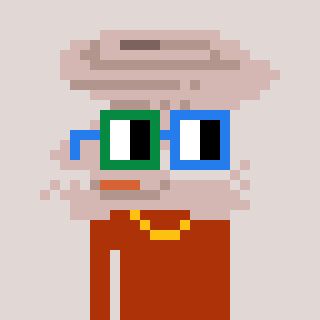
a pixel art character with square green and blue glasses, a tornado-shaped head and a hotbrown-colored body on a warm background